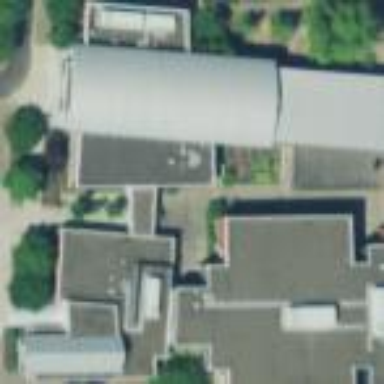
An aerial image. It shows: School building.